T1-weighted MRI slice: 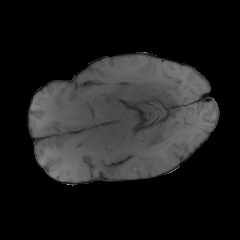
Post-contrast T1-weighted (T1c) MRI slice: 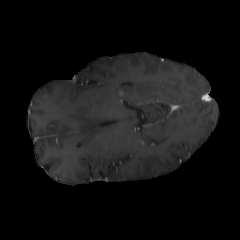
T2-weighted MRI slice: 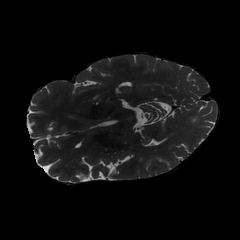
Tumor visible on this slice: no